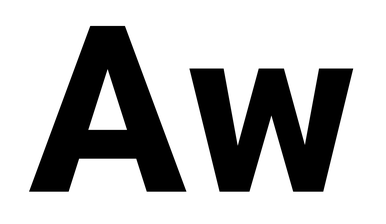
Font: Roboto_ExtraBold